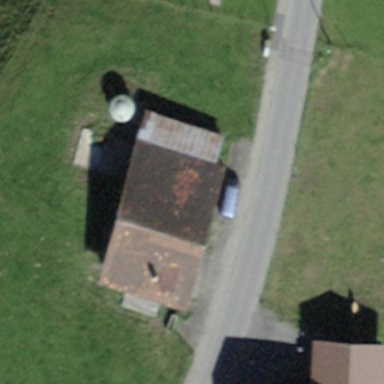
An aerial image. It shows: Farm building.